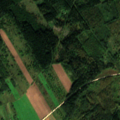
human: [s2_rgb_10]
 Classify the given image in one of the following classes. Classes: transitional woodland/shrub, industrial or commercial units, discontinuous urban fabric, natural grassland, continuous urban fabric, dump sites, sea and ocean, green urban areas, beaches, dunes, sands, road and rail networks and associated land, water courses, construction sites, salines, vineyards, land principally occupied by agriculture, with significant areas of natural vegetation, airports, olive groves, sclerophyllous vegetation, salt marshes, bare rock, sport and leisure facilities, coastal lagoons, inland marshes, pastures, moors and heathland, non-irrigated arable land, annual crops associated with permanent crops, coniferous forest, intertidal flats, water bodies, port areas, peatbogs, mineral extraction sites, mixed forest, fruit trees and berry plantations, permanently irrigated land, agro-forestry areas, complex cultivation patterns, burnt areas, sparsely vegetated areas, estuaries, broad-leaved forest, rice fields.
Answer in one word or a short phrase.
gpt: pastures, complex cultivation patterns, land principally occupied by agriculture, with significant areas of natural vegetation, coniferous forest, mixed forest, transitional woodland/shrub